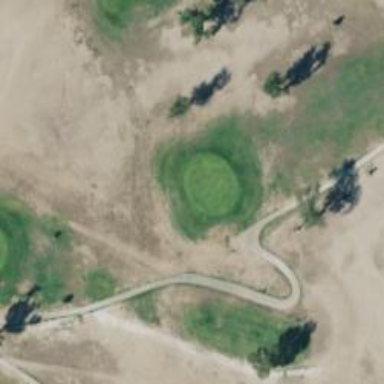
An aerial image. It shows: Well-maintained grassy area designated as golf fairway.